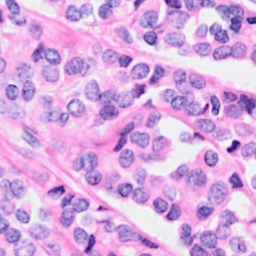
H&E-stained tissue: Breast